Field crop: tomato
Growth stage: 1
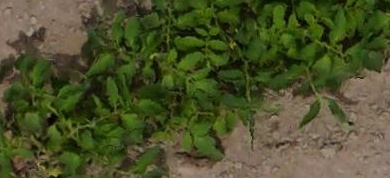
Species: tomato